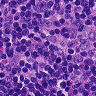
Metastatic tissue present: no